Question: What punctuation follows "Face"?
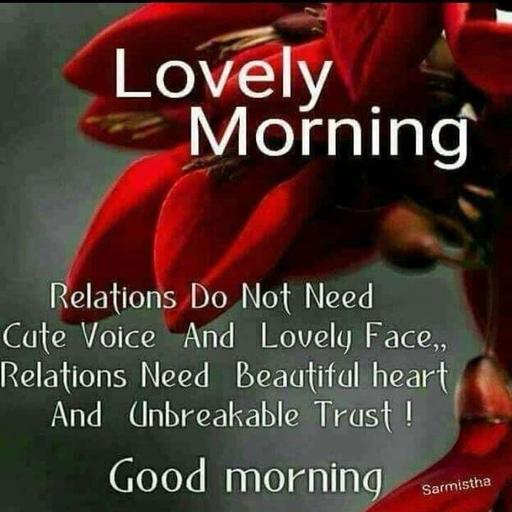
Answer: Two commas